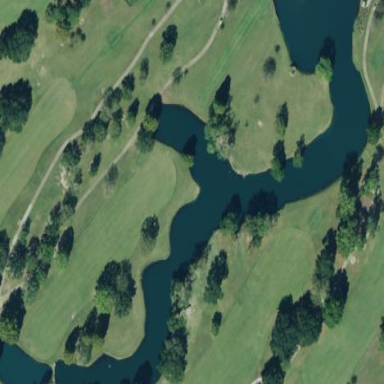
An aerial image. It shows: Pond serving as water hazard on golf course.